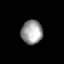
Tissue: lung
Cell type: T cells
Senescence score: 0.2058
Nuclear area (px): 499
Mean DAPI intensity: 156.379